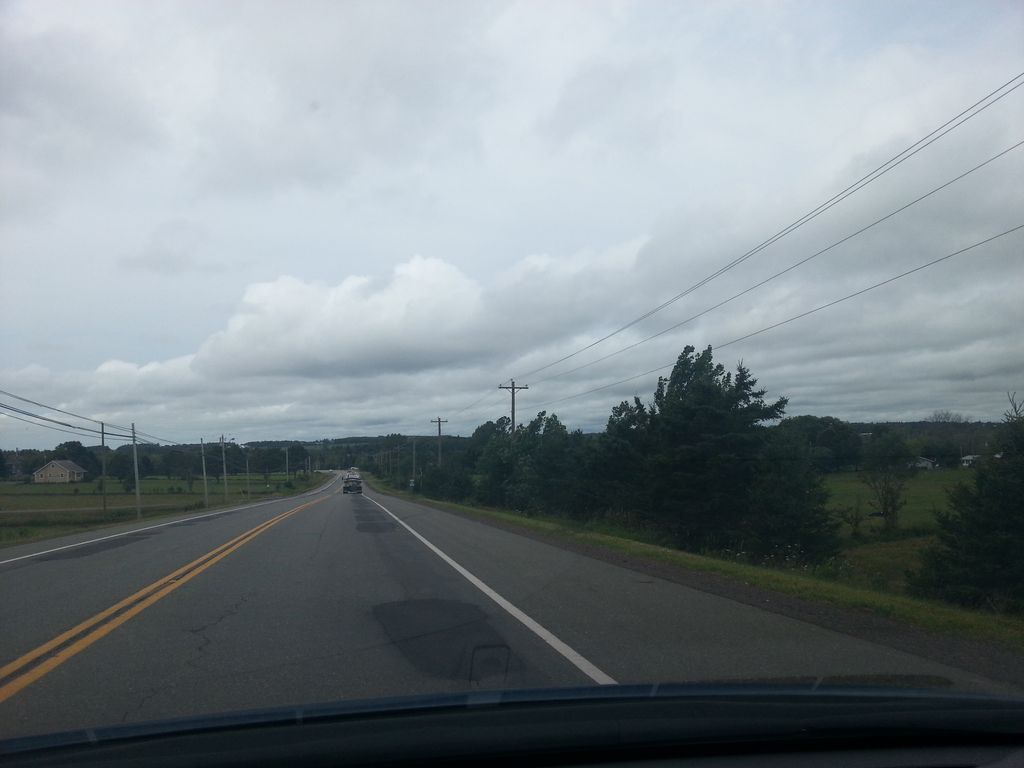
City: charlottetown